Aerial crown-view tile of a tropical tree (Barro Colorado Island, Panama), acquired 20241112:
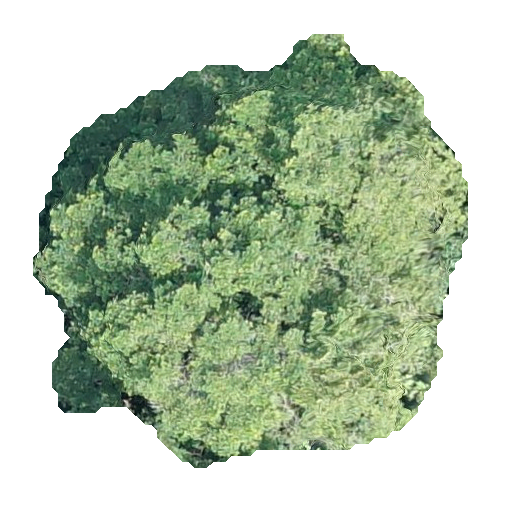
Species: Terminalia amazonia
GBIF accepted scientific name: Terminalia amazonica
Crown area: 216.029 m²